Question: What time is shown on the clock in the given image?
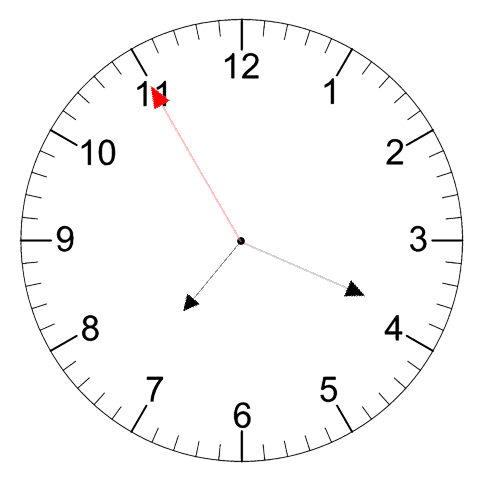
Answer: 07:18:55